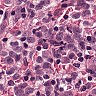
Metastatic tissue present: yes